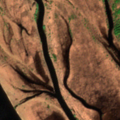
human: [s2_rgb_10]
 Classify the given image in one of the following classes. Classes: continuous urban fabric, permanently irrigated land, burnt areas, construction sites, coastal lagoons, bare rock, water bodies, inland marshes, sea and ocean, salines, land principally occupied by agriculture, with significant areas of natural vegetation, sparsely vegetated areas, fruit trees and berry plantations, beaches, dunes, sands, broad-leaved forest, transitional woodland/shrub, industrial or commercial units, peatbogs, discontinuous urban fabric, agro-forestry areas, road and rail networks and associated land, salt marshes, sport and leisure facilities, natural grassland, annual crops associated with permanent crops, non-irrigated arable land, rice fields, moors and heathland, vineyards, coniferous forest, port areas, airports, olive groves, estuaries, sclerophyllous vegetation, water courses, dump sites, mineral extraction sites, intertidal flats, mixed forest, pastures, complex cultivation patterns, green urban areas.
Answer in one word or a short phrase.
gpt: land principally occupied by agriculture, with significant areas of natural vegetation, transitional woodland/shrub, water courses